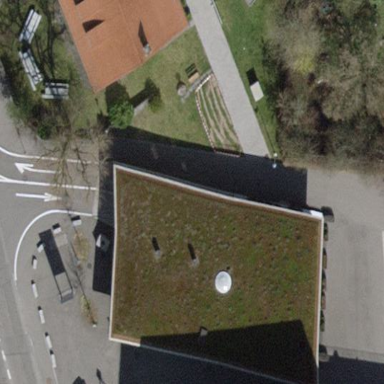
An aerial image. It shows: Cafe building.